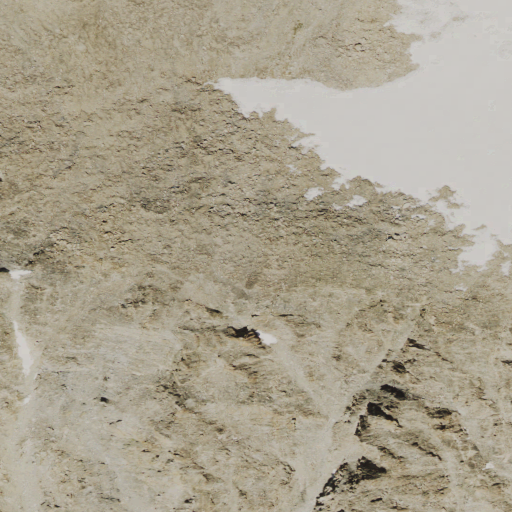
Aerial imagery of mountain in Wyoming named Mount Febbas containing grassland, barren land, and snow